Question: I'm pretty much new to jquery, i'm trying to read an JSON object.
My Jquery ajax call
'''
$(document).ready(function () {
var resource = "v1/projects";
var url = '@Url.Action("Proxy")?resource=' + resource;
var method = 'GET';
var settings = {
dataType: "text",
type: method,
success: function (data, textStatus, jqXHR) {
var res= JSON.stringify(data);
for (var k in res) {
alert(res)
}
},
error: function (jqXHR, textStatus) {
alert("error");
}
};
$.ajax(url, settings);
});
'''
Ajax call works fine and i receive the following result.

I need to extract name and description from the result.
I tried using the for loop but it prints all the elements in the result
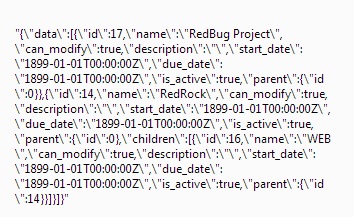
Answer: got it working with the following.
'''
success: function (data, textStatus, jqXHR) {
var obj = eval("(" + jqXHR.responseText + ")");
for (var k in obj.data) {
alert(obj.data[k].name);
}
},
'''